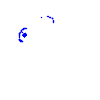
Particle: pion